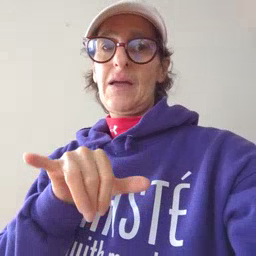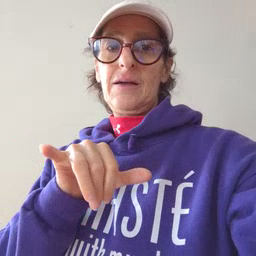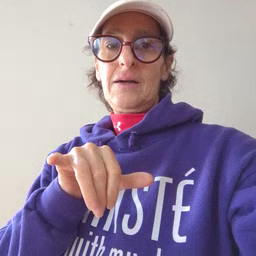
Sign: that